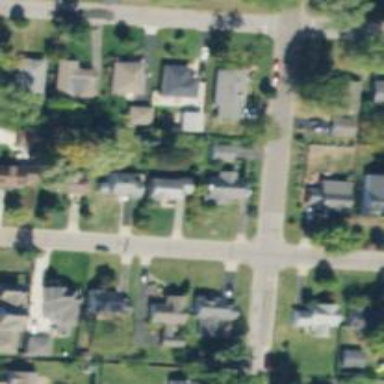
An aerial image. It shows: Residential driveway.